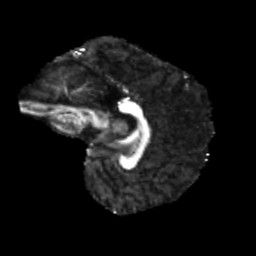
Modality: FA
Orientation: sagittal
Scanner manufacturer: siemens
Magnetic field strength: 3 T
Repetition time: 4 s
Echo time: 0.0594 s